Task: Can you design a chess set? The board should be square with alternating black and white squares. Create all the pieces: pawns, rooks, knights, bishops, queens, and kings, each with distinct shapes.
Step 818:
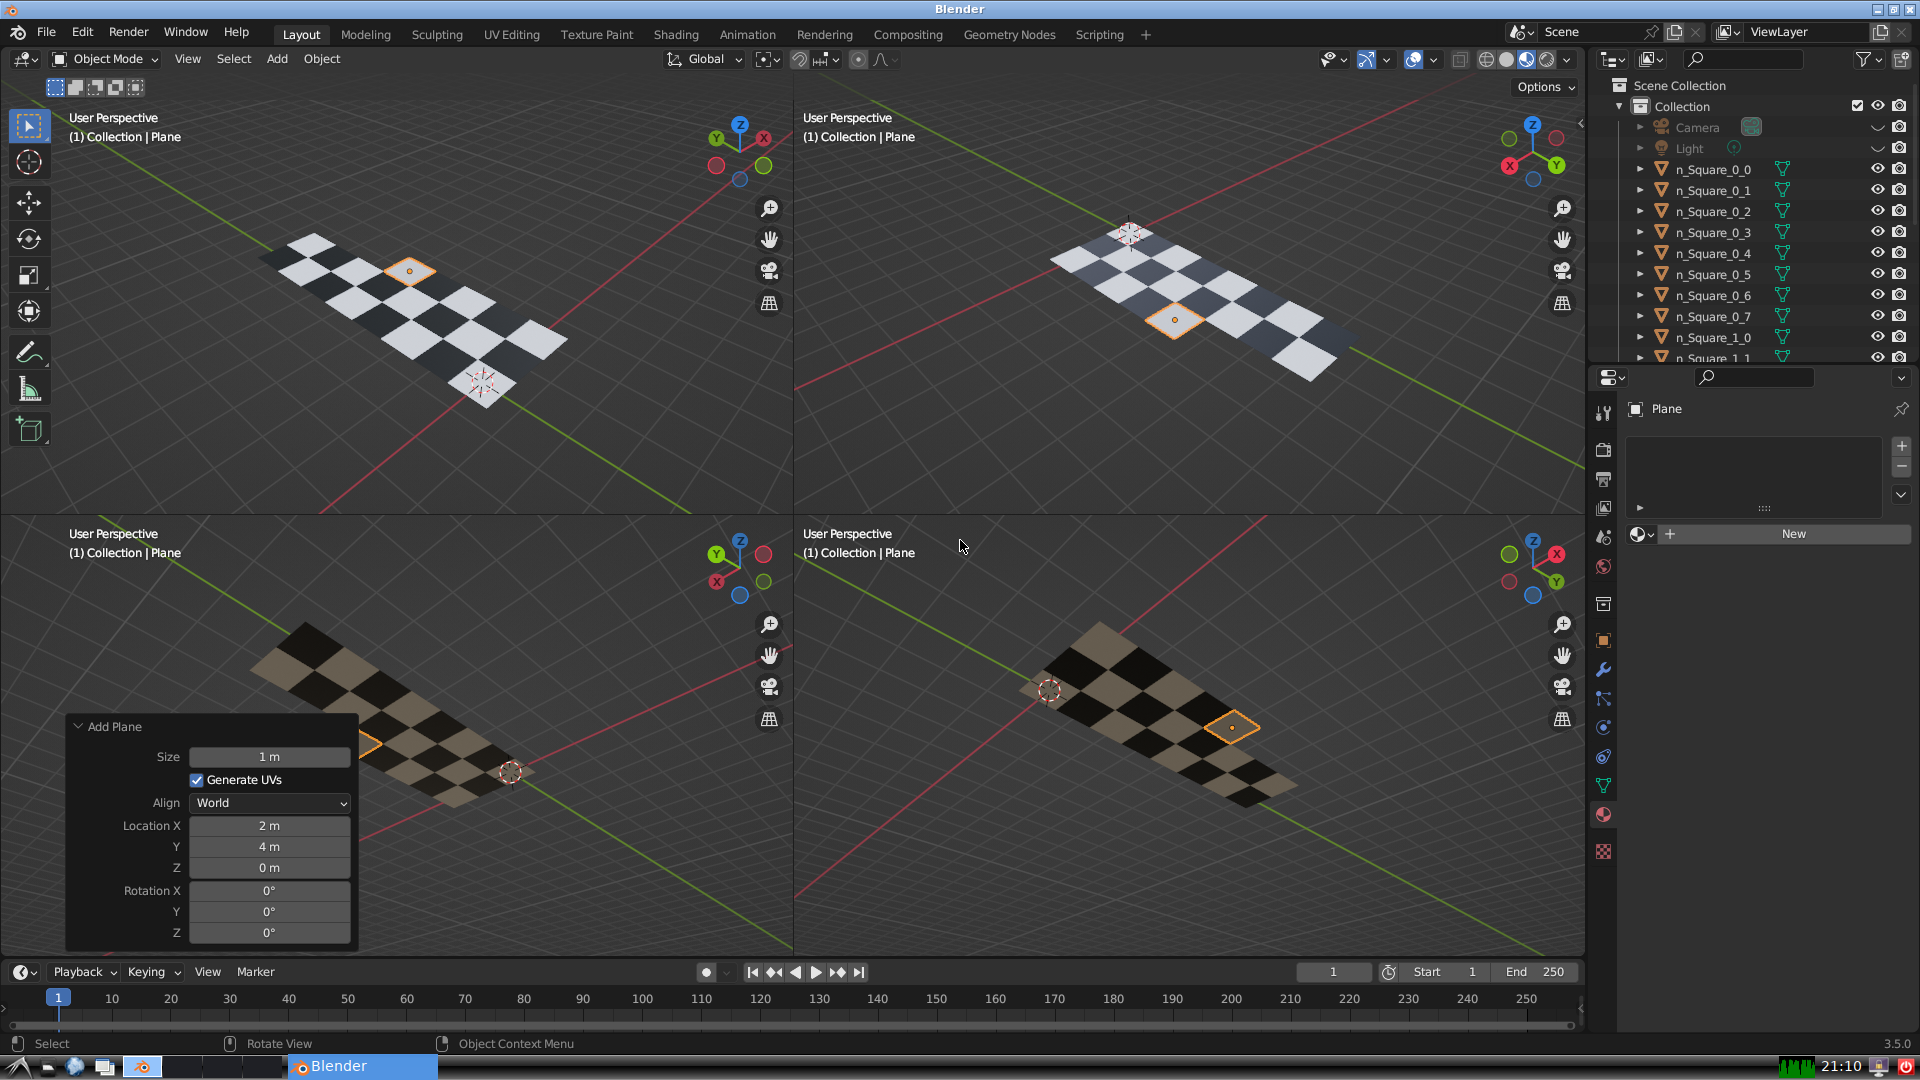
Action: {"mouse_move": [1608, 631]}